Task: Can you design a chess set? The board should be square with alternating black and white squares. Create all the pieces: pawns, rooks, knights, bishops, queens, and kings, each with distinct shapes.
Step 2599:
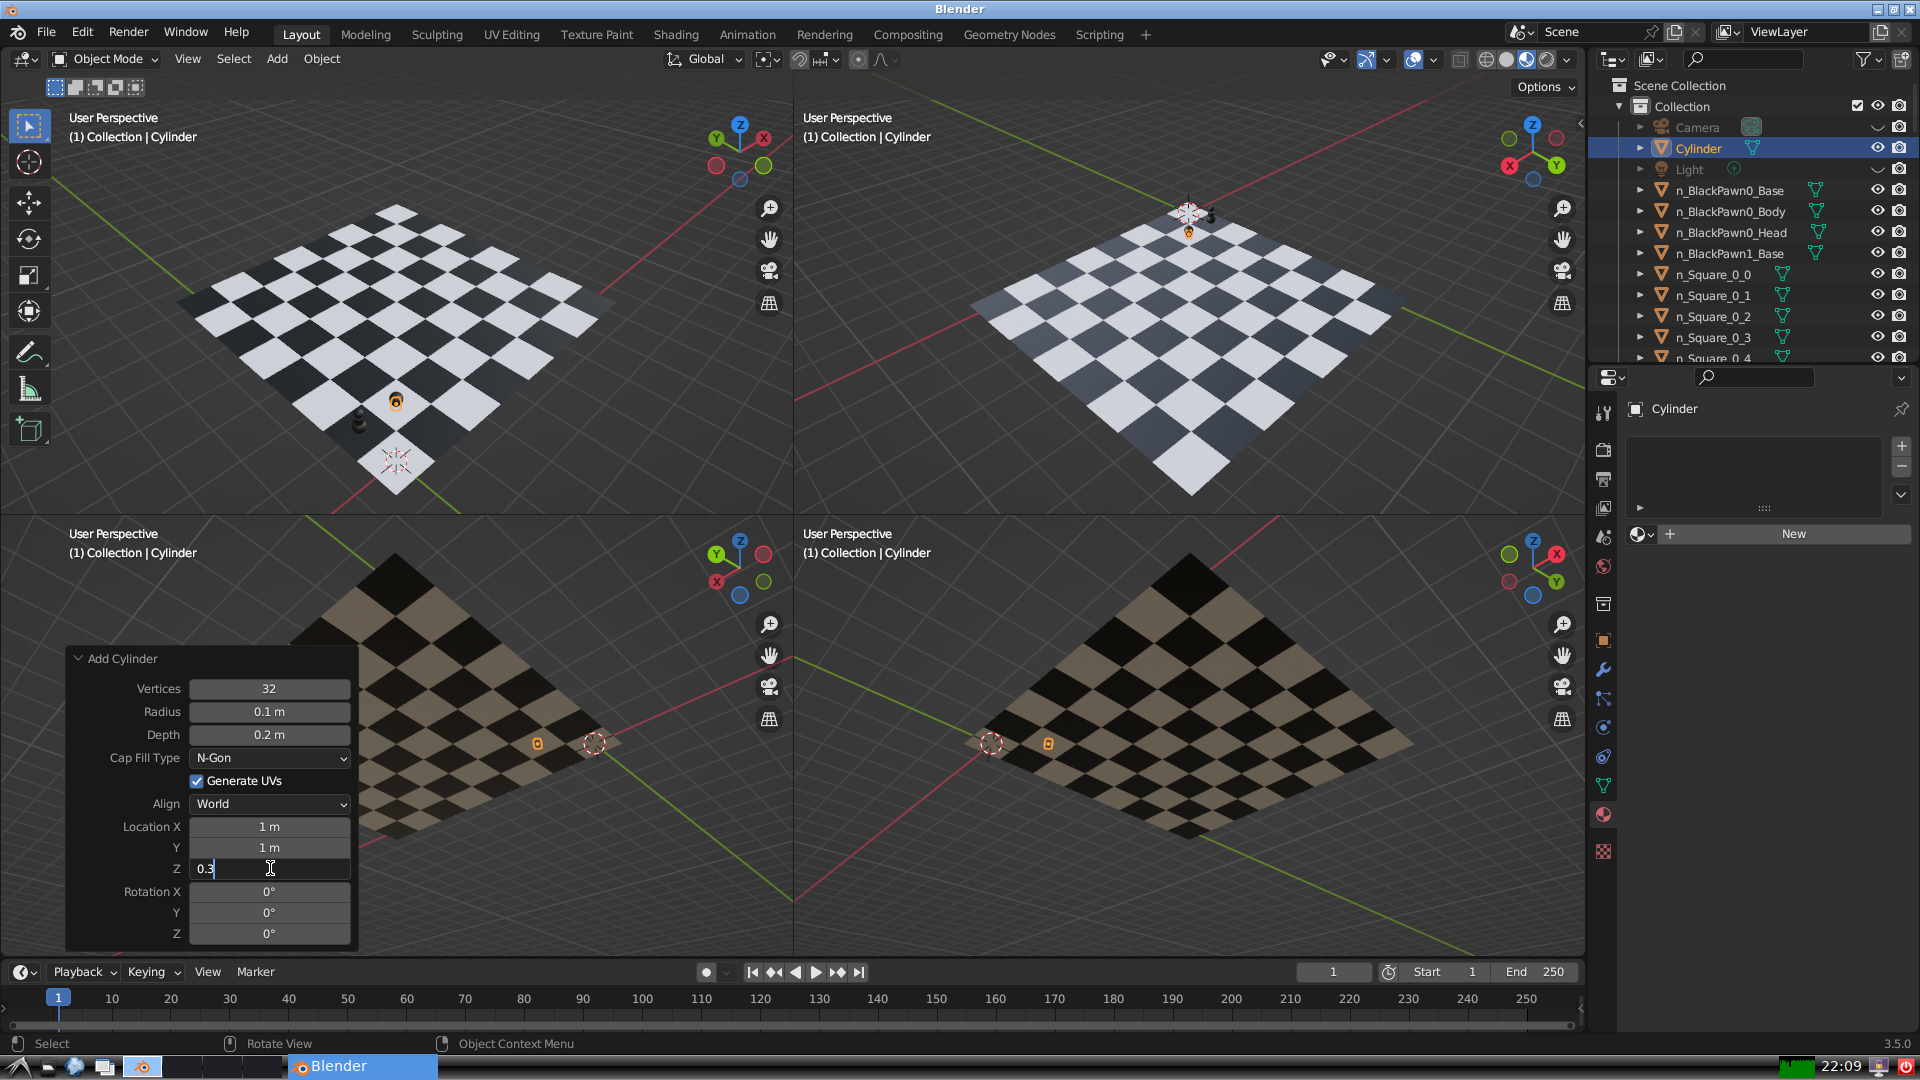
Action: {"key_press": ['Return']}